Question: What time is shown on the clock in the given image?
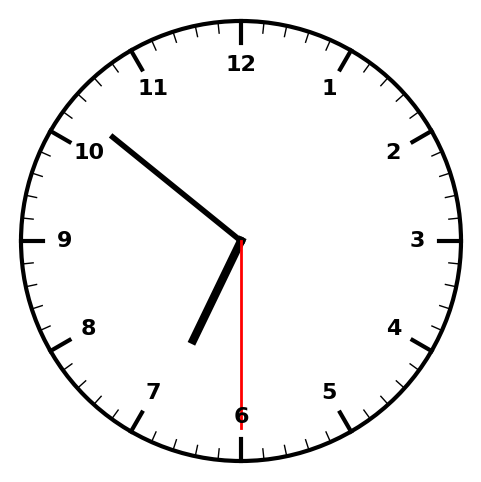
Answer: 06:51:30